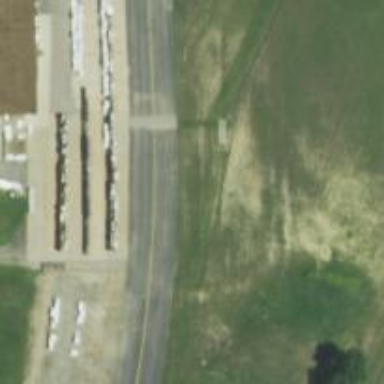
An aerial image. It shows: Image of taxiway at airport.